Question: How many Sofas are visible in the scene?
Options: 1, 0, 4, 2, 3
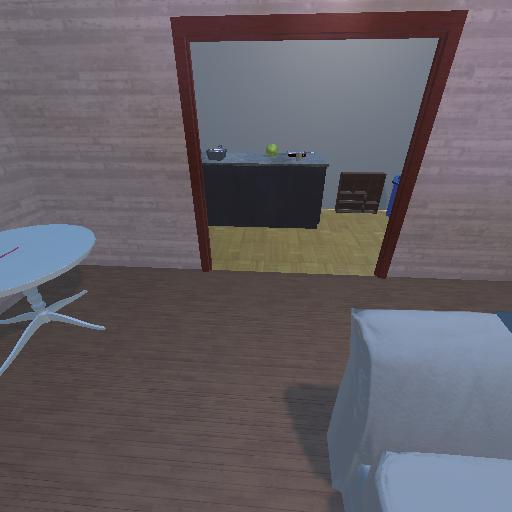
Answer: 1